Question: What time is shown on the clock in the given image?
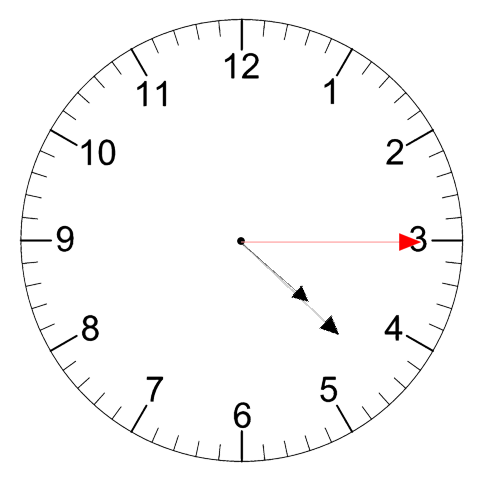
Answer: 04:22:15